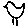
Label: bird